Question: Count the number of objects in the diagram.
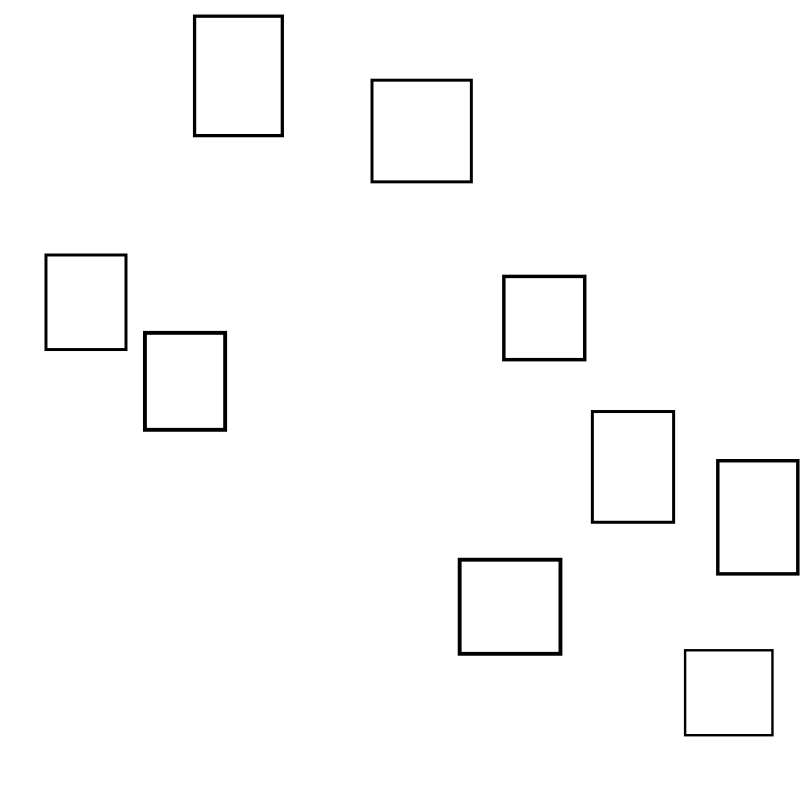
Answer: 9